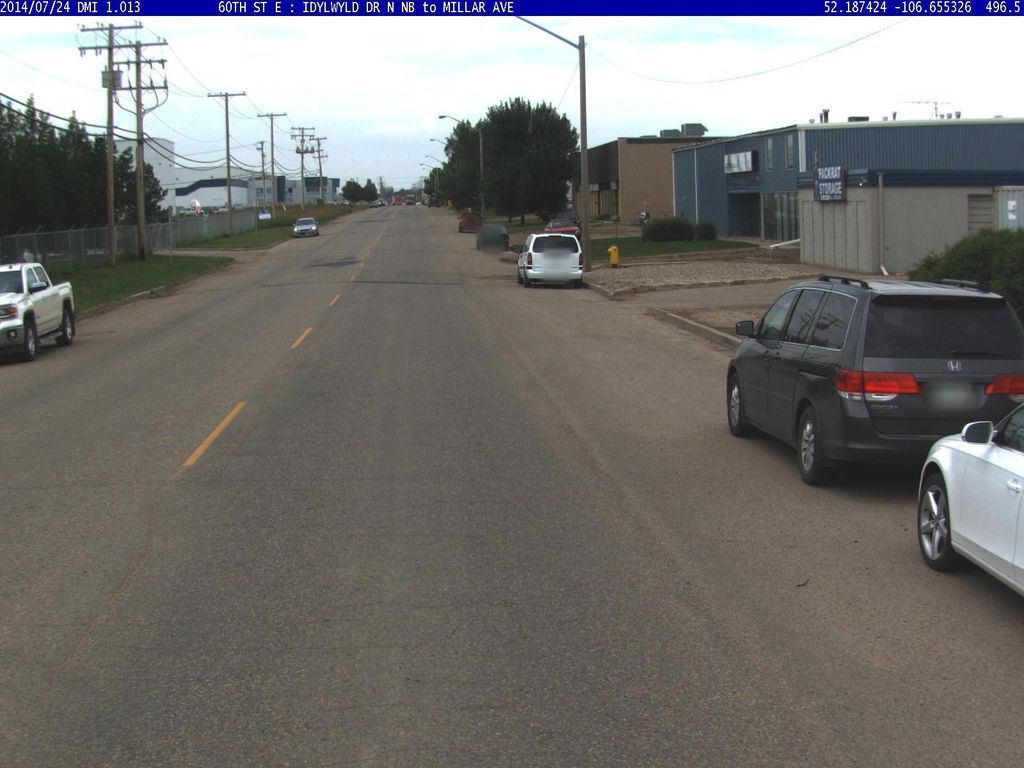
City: saskatoon